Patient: sex F, age 54
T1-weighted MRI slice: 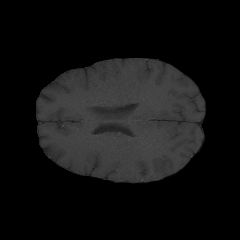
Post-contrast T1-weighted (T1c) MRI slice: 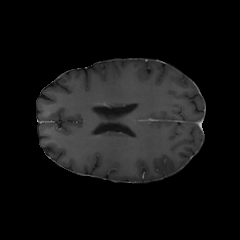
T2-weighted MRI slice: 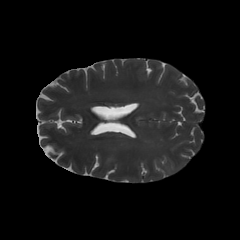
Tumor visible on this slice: yes
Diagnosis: Glioblastoma, IDH-wildtype
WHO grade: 4